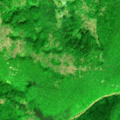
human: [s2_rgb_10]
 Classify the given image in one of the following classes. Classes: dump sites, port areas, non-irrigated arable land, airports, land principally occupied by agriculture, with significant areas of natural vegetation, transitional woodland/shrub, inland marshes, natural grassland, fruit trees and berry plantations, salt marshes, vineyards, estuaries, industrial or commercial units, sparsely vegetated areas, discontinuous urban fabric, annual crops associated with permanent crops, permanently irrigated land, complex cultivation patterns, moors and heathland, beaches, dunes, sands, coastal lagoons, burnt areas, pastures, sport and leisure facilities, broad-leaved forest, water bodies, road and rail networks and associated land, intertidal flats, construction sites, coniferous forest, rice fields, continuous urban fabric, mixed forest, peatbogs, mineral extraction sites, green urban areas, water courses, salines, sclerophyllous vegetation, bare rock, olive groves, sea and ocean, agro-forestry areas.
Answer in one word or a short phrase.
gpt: pastures, land principally occupied by agriculture, with significant areas of natural vegetation, broad-leaved forest, transitional woodland/shrub